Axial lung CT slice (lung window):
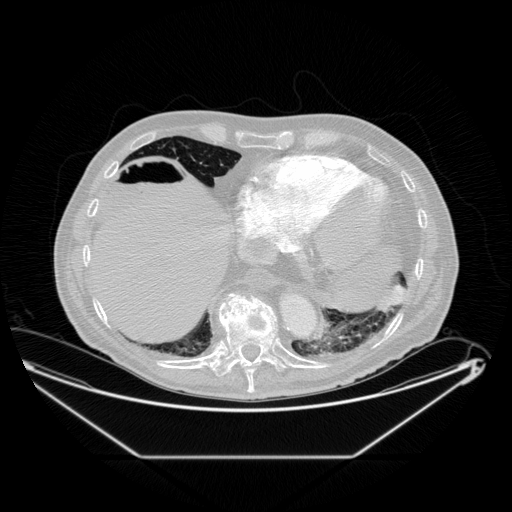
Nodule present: no